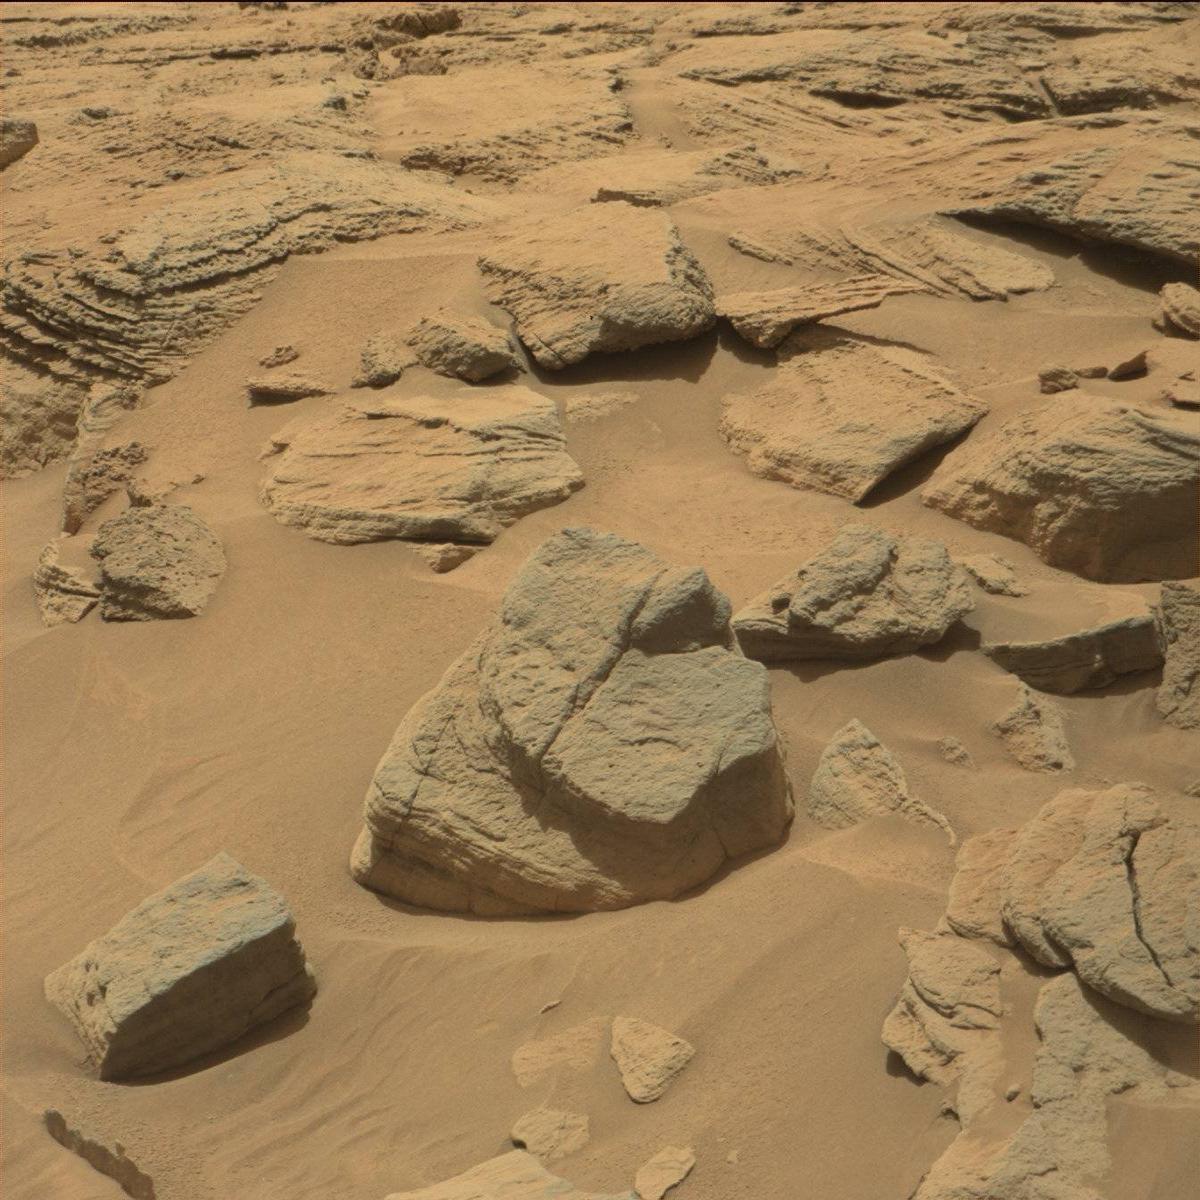
Terrain classes present: Bedrock, Rock, Sand / Soil